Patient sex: M
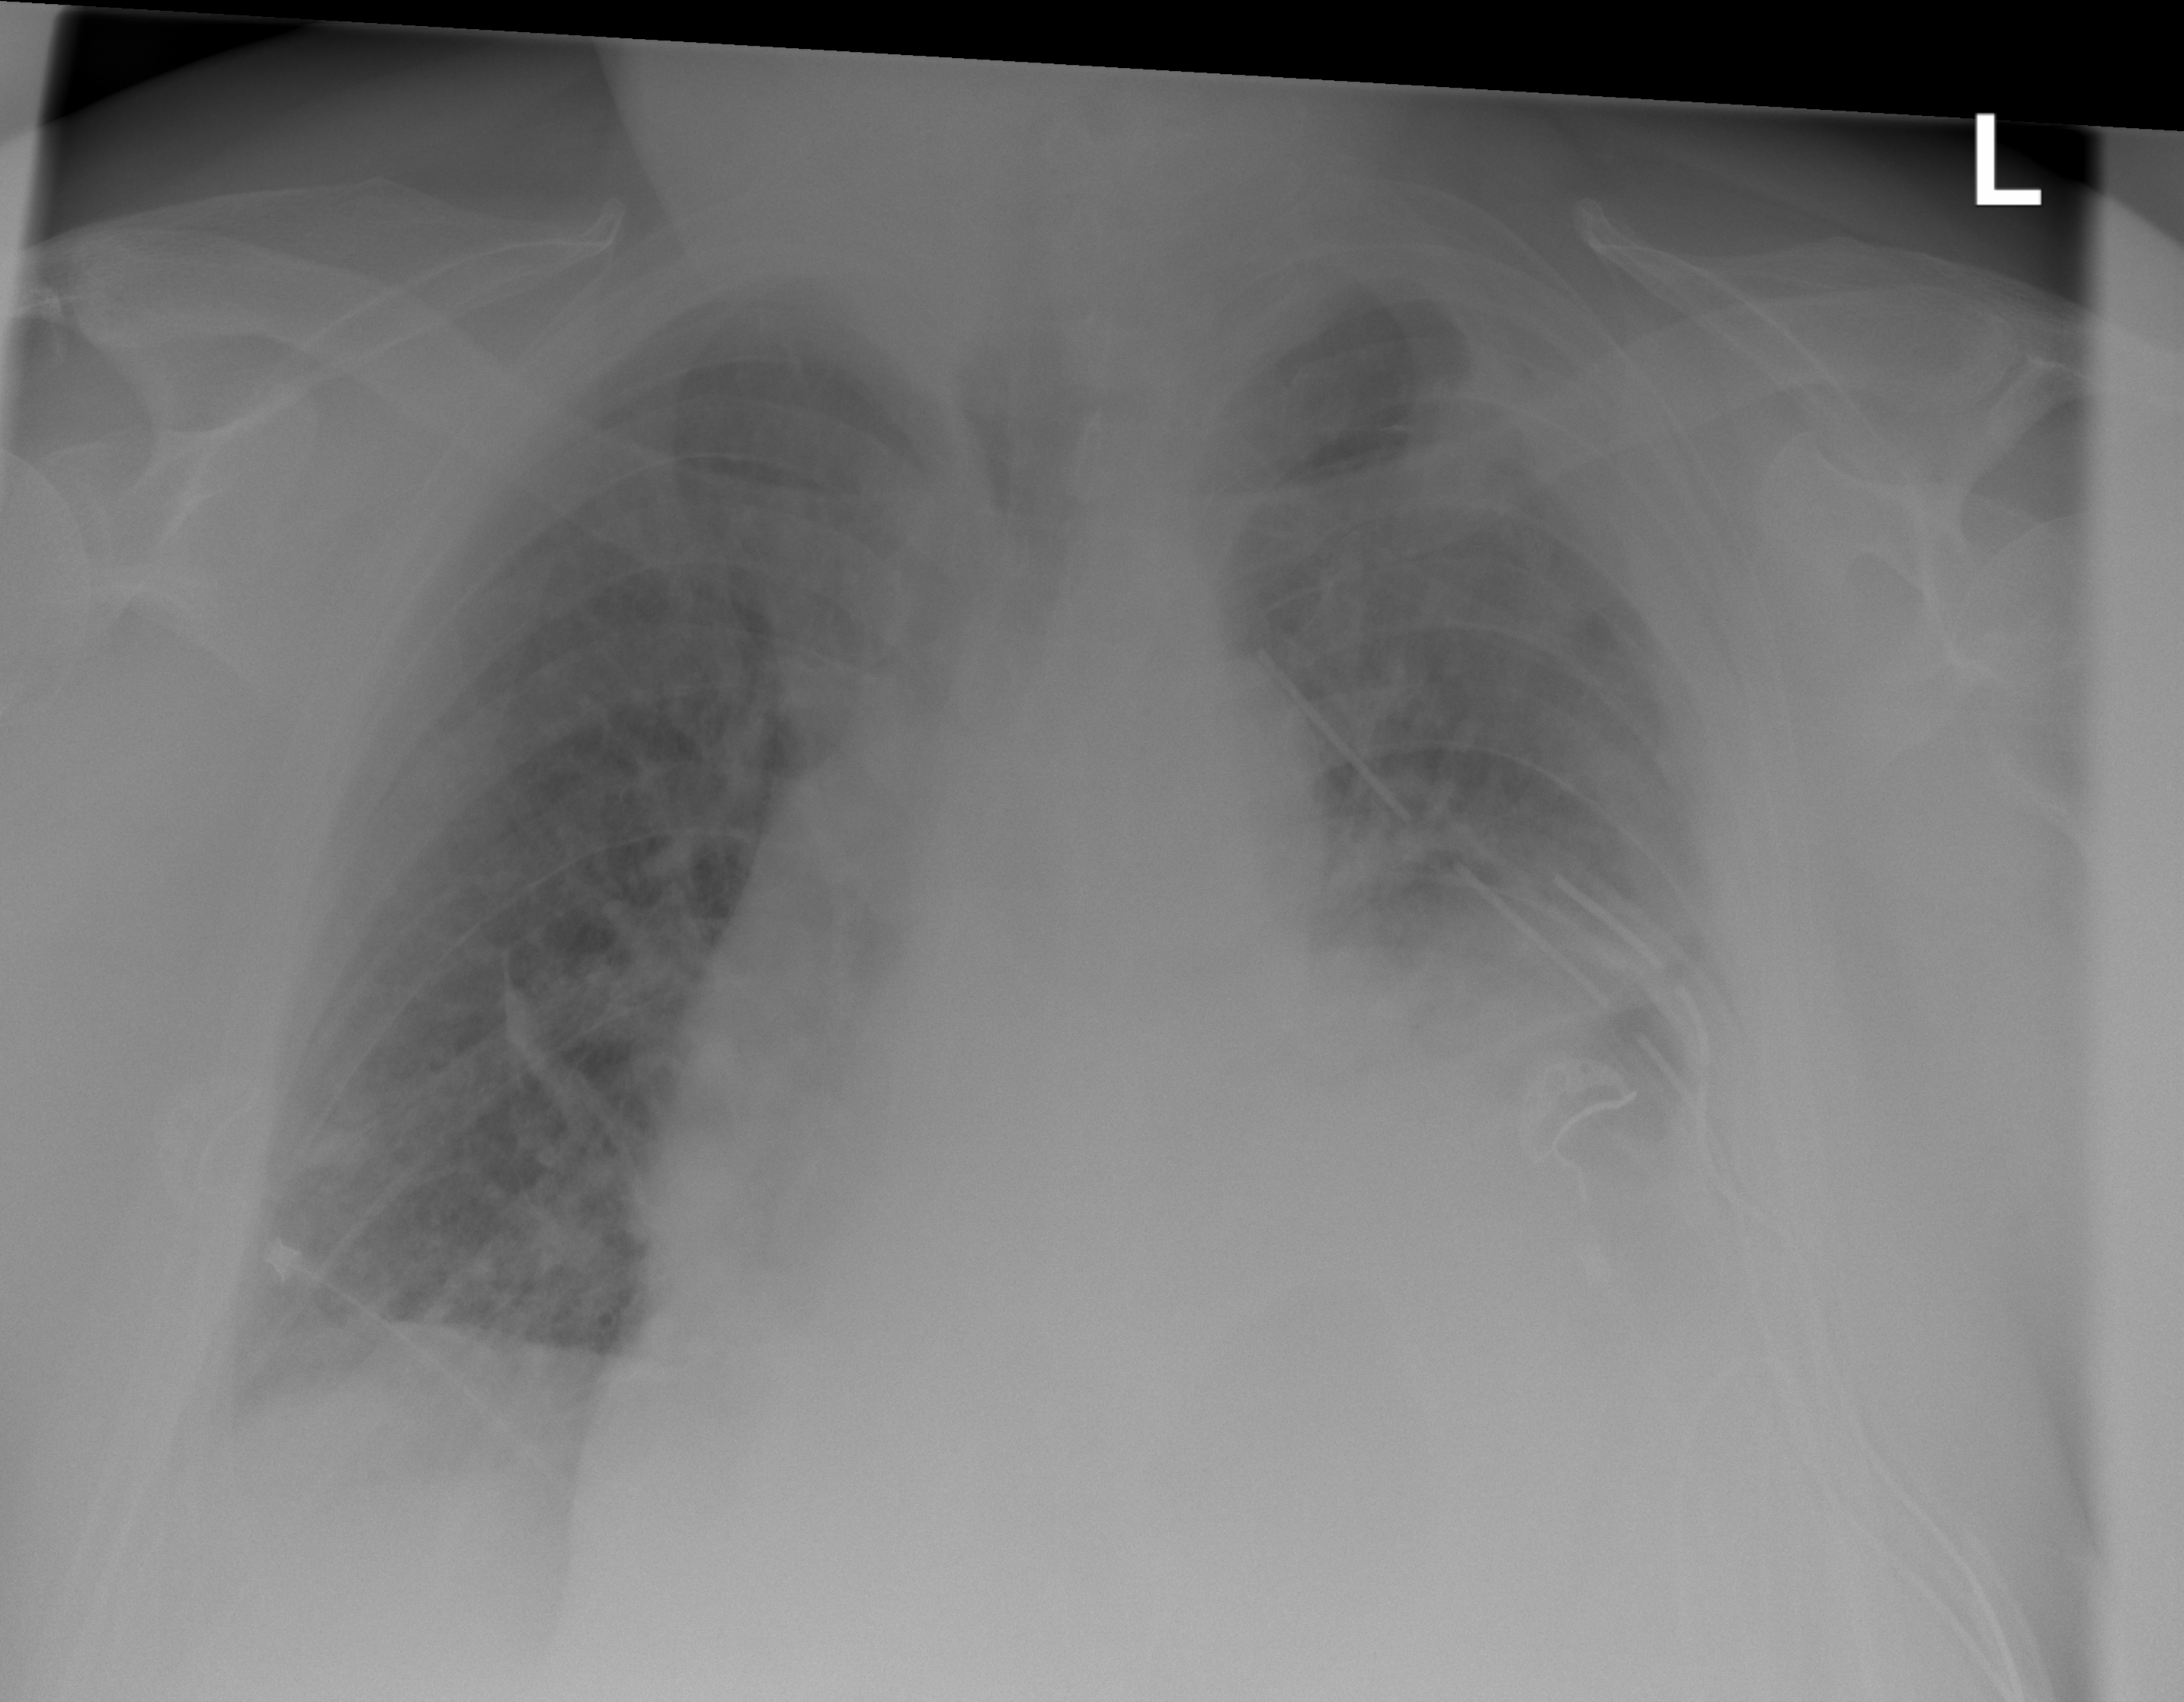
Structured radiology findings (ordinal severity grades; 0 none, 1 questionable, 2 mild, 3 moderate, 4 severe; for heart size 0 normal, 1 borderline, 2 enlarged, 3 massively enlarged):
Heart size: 2
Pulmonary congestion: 2
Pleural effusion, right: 1
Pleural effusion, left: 3
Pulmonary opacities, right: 0
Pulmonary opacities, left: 2
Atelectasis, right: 1
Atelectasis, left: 3